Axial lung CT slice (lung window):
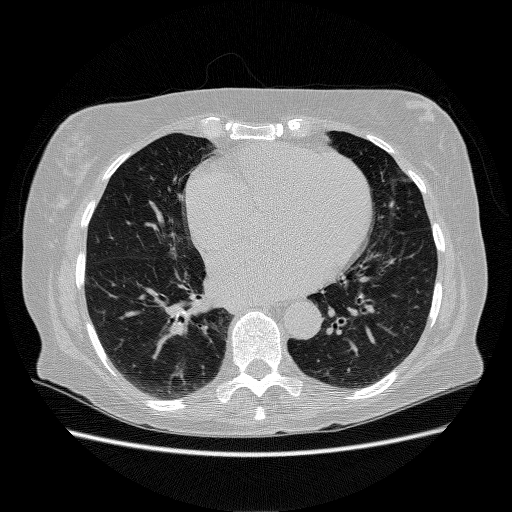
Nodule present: no